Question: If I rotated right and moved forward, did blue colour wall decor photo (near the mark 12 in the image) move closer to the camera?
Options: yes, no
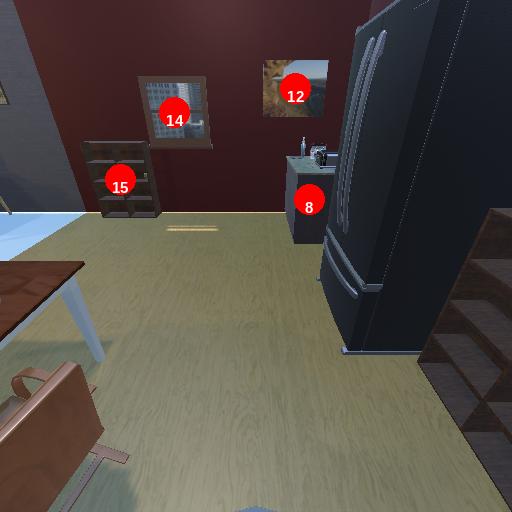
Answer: yes